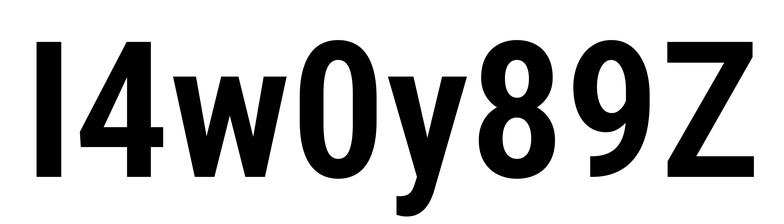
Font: Roboto_Condensed_SemiBold